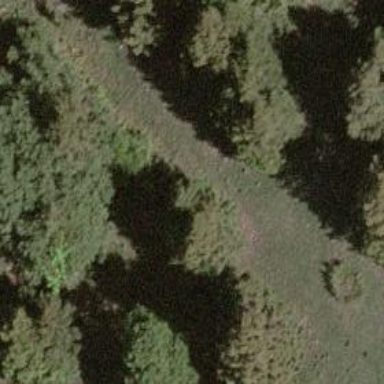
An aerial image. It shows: Single tag "natural: tree."